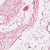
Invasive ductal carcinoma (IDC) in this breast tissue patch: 0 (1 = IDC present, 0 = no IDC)